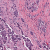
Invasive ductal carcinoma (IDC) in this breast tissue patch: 1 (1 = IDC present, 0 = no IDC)